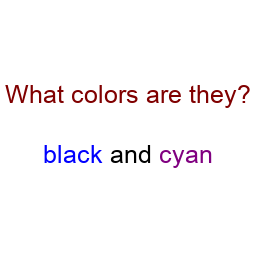
Color: blue, purple
Color name shown: black, cyan
Background color: white
Question text color: maroon